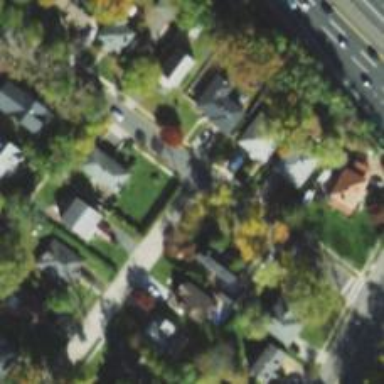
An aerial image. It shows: Residential road.